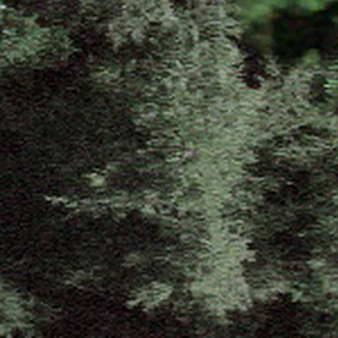
Label: other